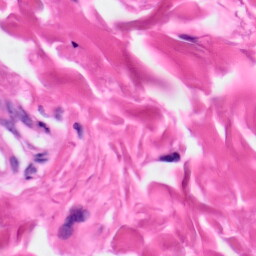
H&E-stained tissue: Skin